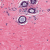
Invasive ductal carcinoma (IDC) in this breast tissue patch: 0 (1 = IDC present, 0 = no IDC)